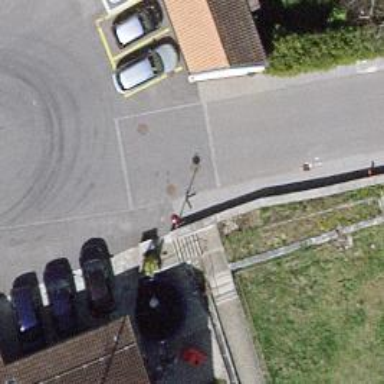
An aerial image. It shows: Footway.